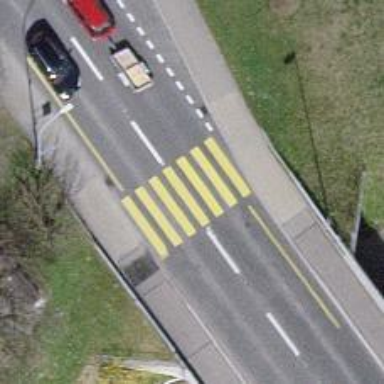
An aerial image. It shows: Uncontrolled zebra crossing on the road.